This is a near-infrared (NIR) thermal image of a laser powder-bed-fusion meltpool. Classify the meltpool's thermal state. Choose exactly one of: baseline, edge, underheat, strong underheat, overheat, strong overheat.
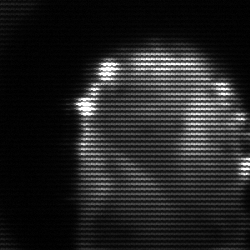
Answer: baseline